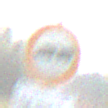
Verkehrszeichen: VerbotLastkraftwagenMitAnhaenger
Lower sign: ZeitangabenMitBeschraenkungAufWochentage8
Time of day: MorningAfternoon
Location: Outdoor (Nature)
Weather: PartlyCloudy
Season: NotSpecified
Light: Natural